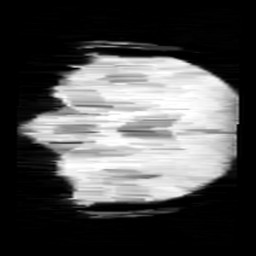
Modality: minIP
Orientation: coronal
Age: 9
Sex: female
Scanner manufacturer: siemens
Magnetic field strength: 3 T
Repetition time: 0.027 s
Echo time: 0.02 s